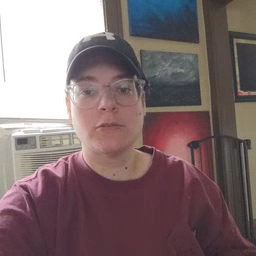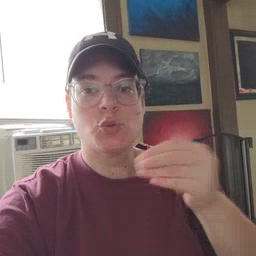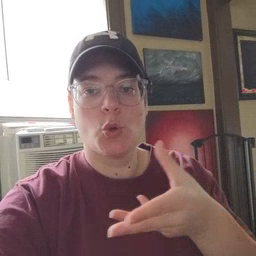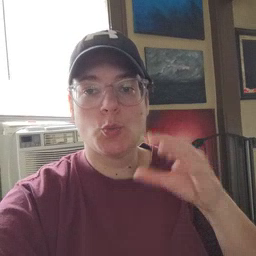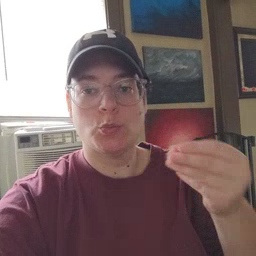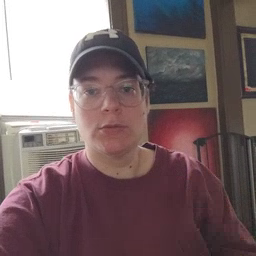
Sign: story